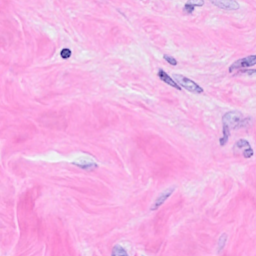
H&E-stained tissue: Breast